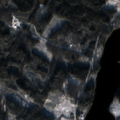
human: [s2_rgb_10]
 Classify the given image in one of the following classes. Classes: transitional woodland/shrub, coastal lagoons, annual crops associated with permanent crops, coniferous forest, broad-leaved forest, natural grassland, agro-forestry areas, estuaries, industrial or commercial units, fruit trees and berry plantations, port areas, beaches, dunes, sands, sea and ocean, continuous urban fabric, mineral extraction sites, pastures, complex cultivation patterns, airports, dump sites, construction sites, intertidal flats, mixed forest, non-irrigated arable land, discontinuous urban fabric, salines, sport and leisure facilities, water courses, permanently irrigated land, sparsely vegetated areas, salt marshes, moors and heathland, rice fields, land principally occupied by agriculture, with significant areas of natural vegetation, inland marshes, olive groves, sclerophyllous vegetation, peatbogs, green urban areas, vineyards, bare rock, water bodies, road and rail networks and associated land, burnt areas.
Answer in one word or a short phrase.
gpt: coniferous forest, mixed forest, water bodies